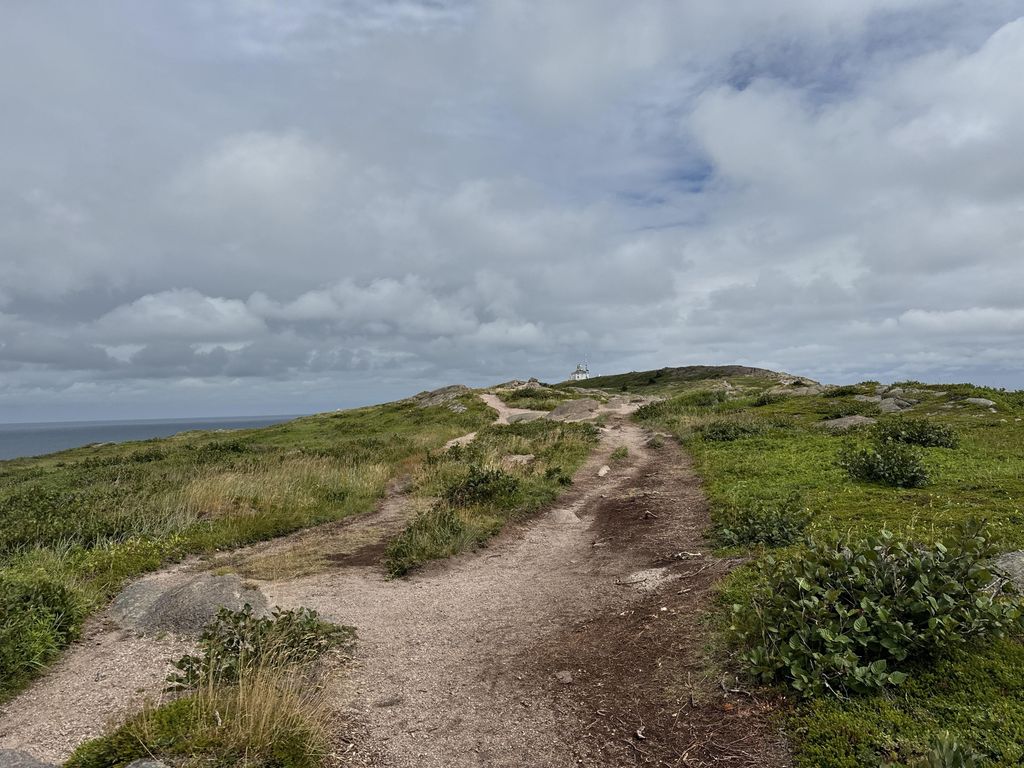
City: st_johns